Field crop: tomato
Growth stage: 1
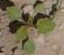
Species: solanum